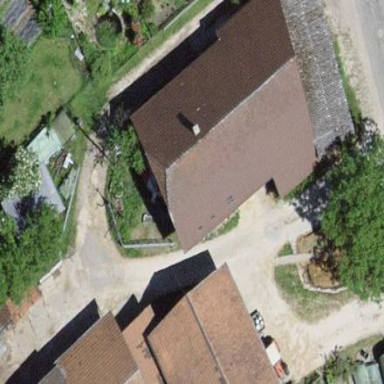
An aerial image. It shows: Farm building.